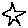
Label: star